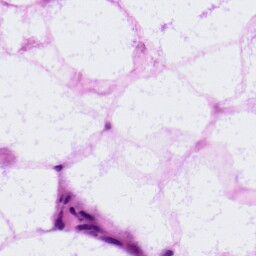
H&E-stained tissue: LymphNode